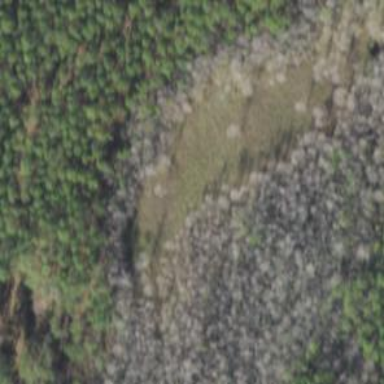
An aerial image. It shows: Marshy wetland area.